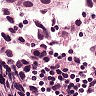
Metastatic tissue present: yes